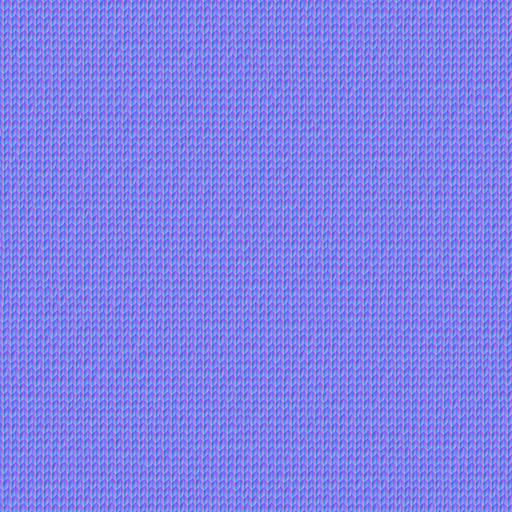
cloth fabric weave white wool woven